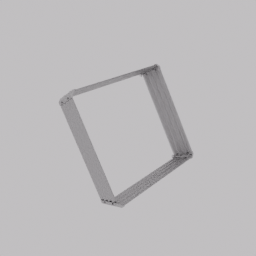
Label: tools